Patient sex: M
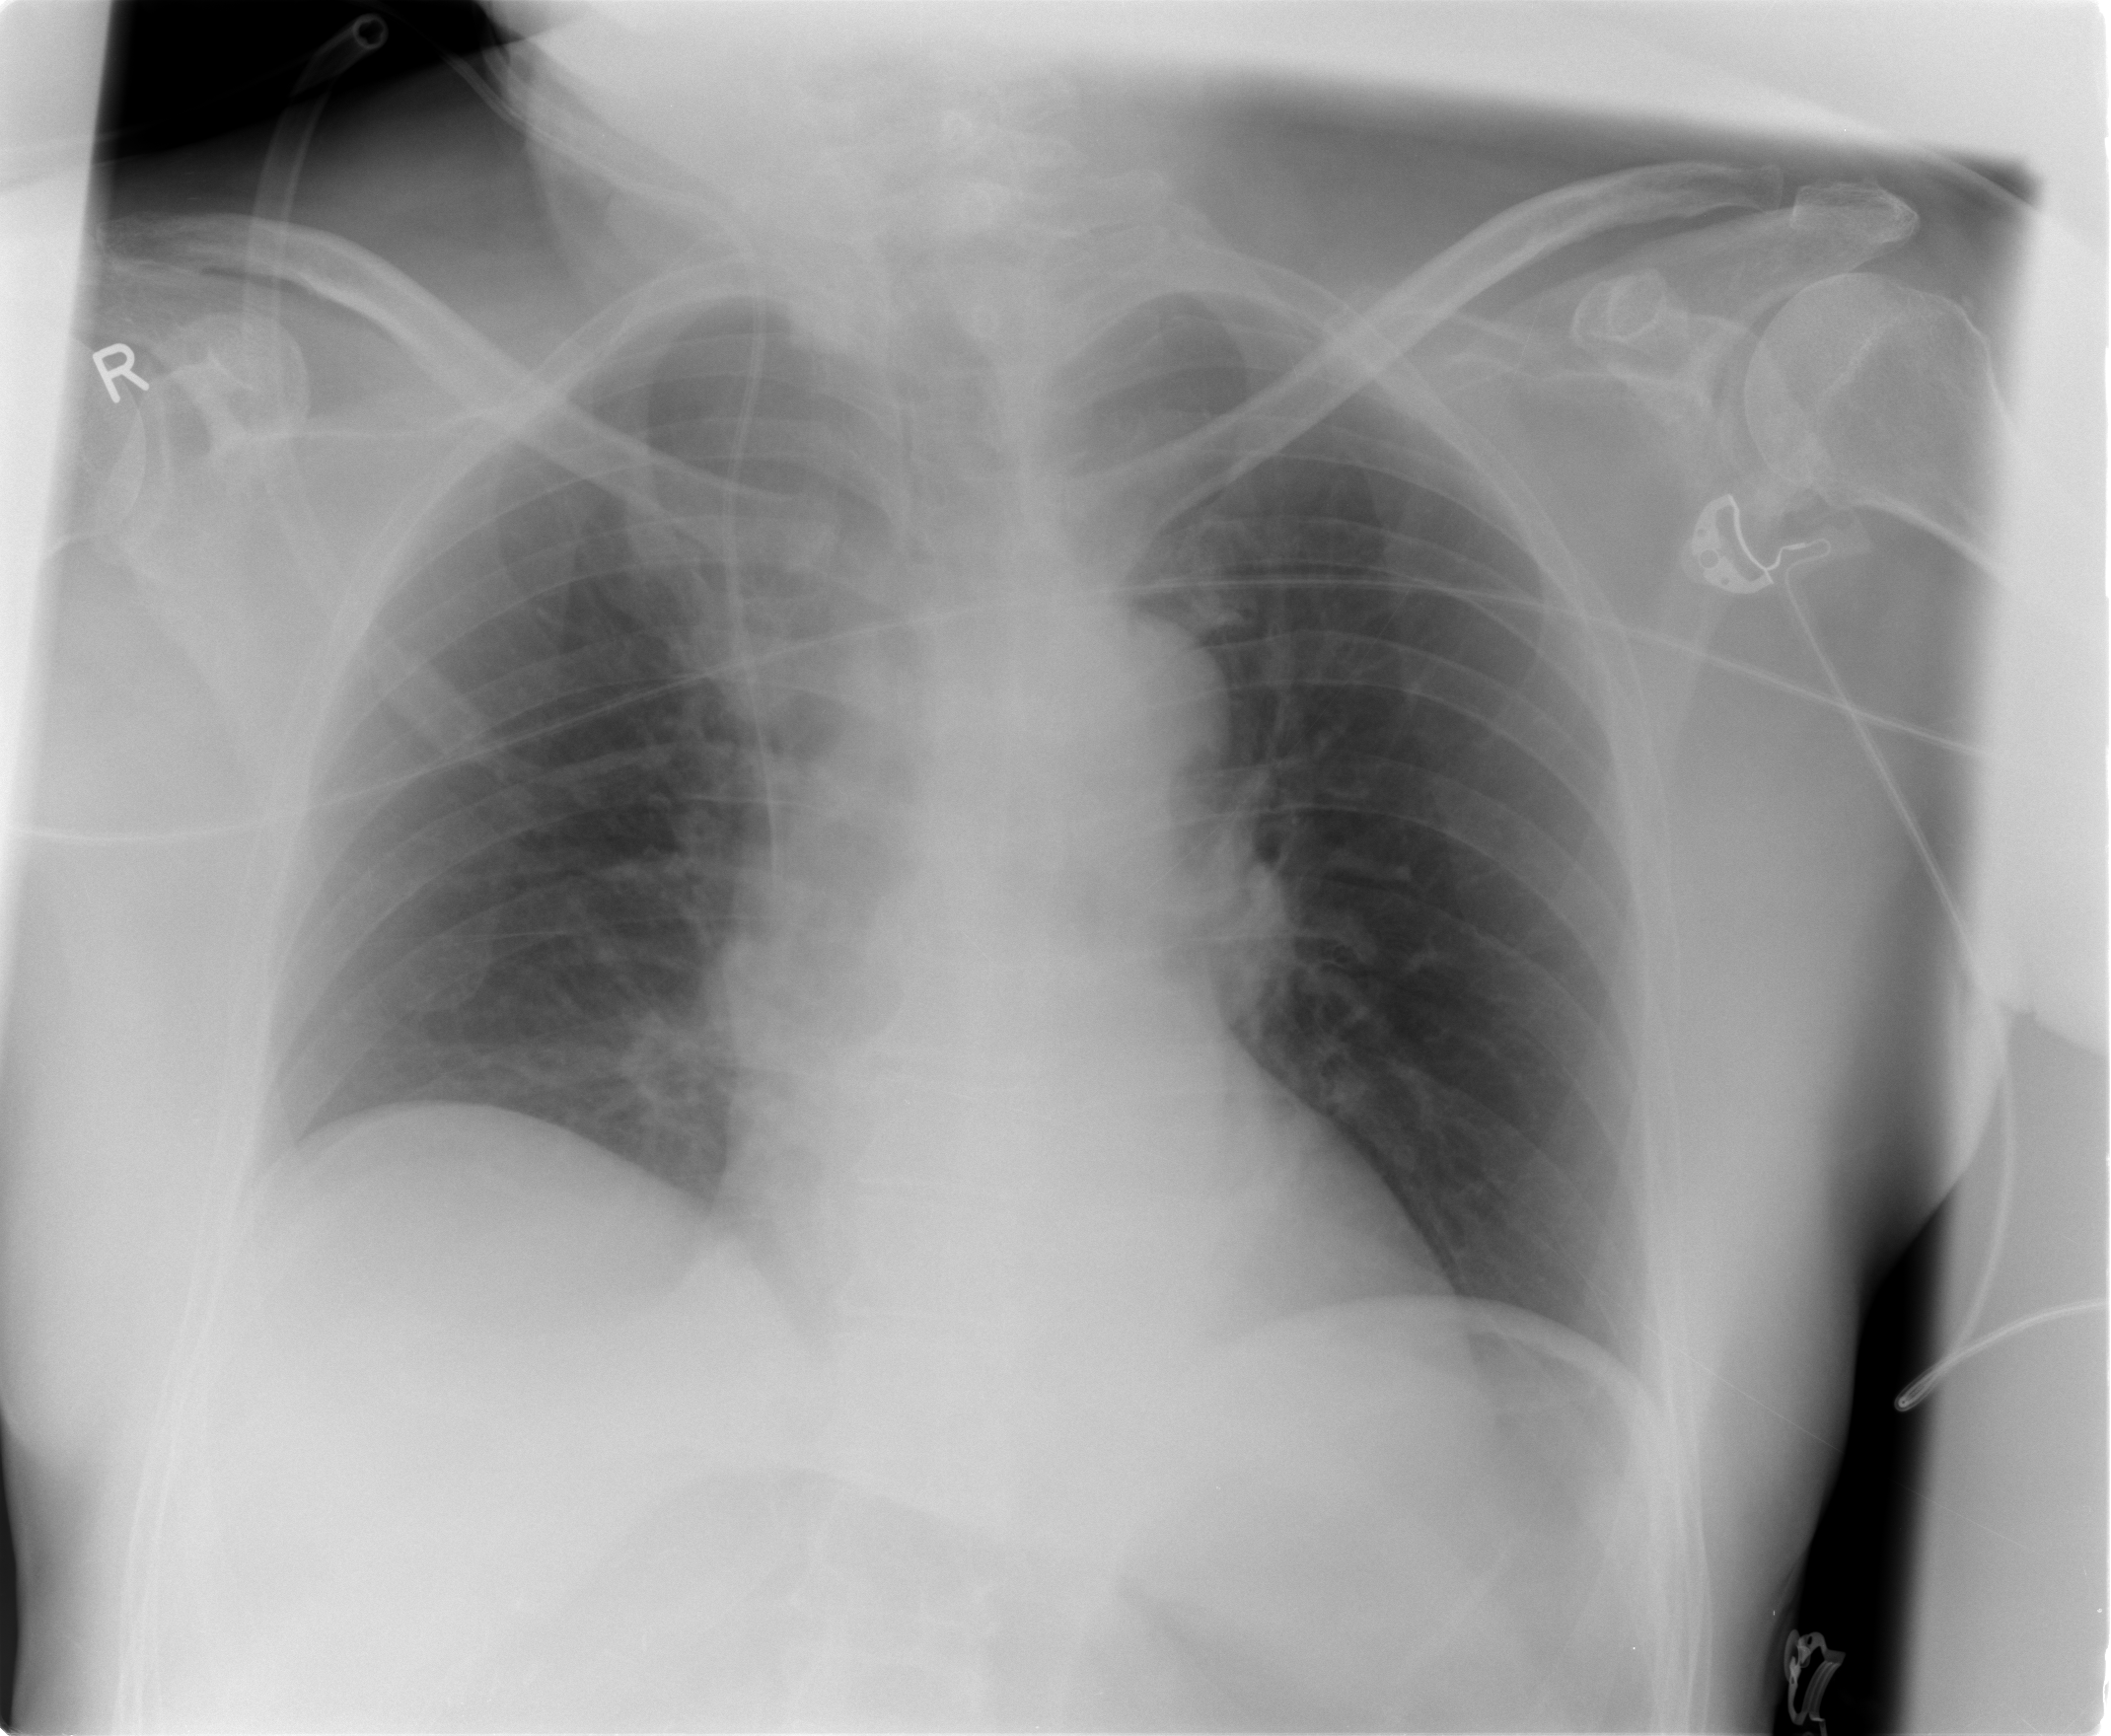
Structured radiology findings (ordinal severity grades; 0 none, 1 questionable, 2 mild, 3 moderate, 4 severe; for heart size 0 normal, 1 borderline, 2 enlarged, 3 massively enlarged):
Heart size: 0
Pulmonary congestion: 0
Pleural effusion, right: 0
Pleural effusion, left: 0
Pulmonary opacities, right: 0
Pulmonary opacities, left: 0
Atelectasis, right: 1
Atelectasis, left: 0